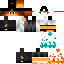
A male human skin with medium skin, wearing brown long hair dressed in a blue suit and black pants, featuring a closed mouth.